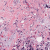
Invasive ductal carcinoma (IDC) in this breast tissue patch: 1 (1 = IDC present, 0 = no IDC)